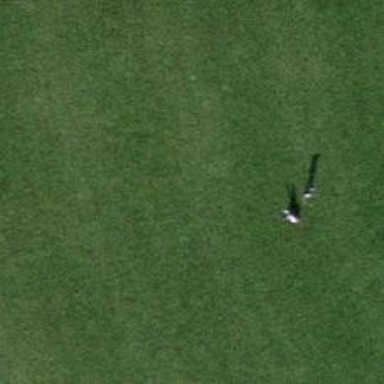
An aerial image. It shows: Golf hole.